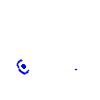
Particle: proton